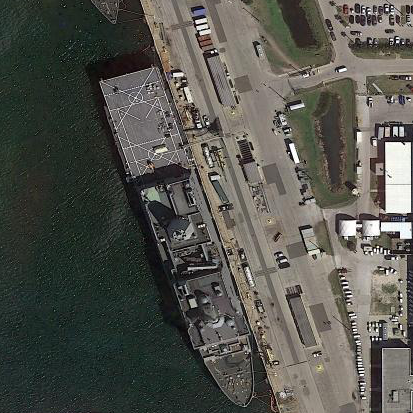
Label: San_Antonio-class_transport_dock